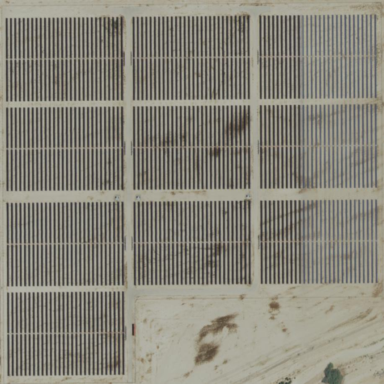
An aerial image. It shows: Solar power plant.